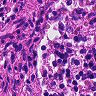
Metastatic tissue present: no